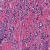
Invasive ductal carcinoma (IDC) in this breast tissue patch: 1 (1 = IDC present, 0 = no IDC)